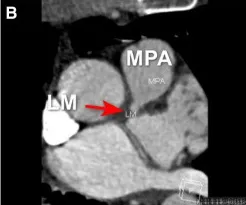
MDCTA revealed that the LCA originated from the right side of main pulmonary trunk and then bifurcated into the left anterior descending artery and the left circumflex artery , MDCTA showed the compensatory dilated.
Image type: radiology (ct)